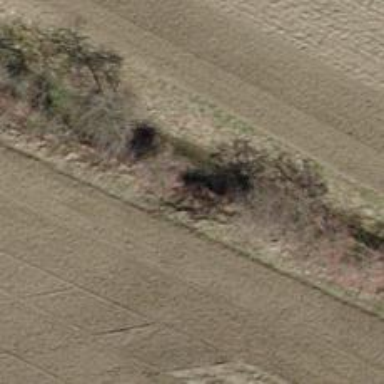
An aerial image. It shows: Hedge acting as barrier.